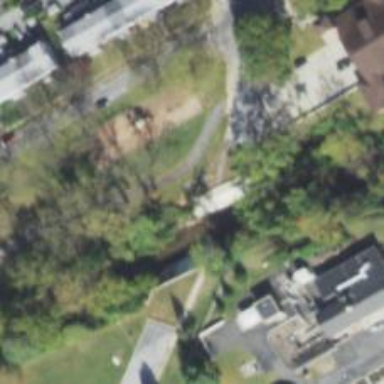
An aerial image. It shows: Footway bridge.